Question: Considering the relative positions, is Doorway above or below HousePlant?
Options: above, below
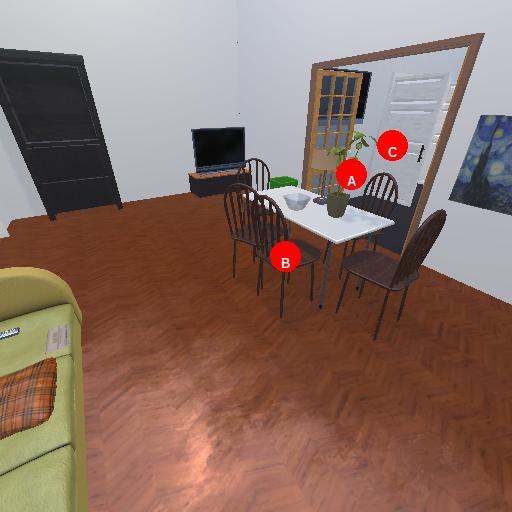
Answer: above